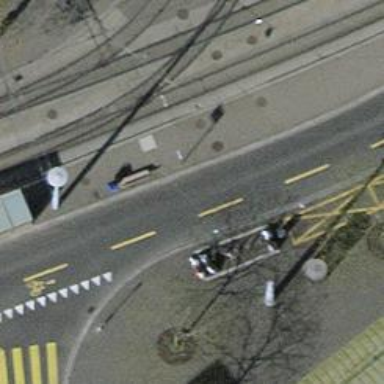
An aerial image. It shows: Bicycle parking area with bollard on asphalt surface.